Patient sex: M
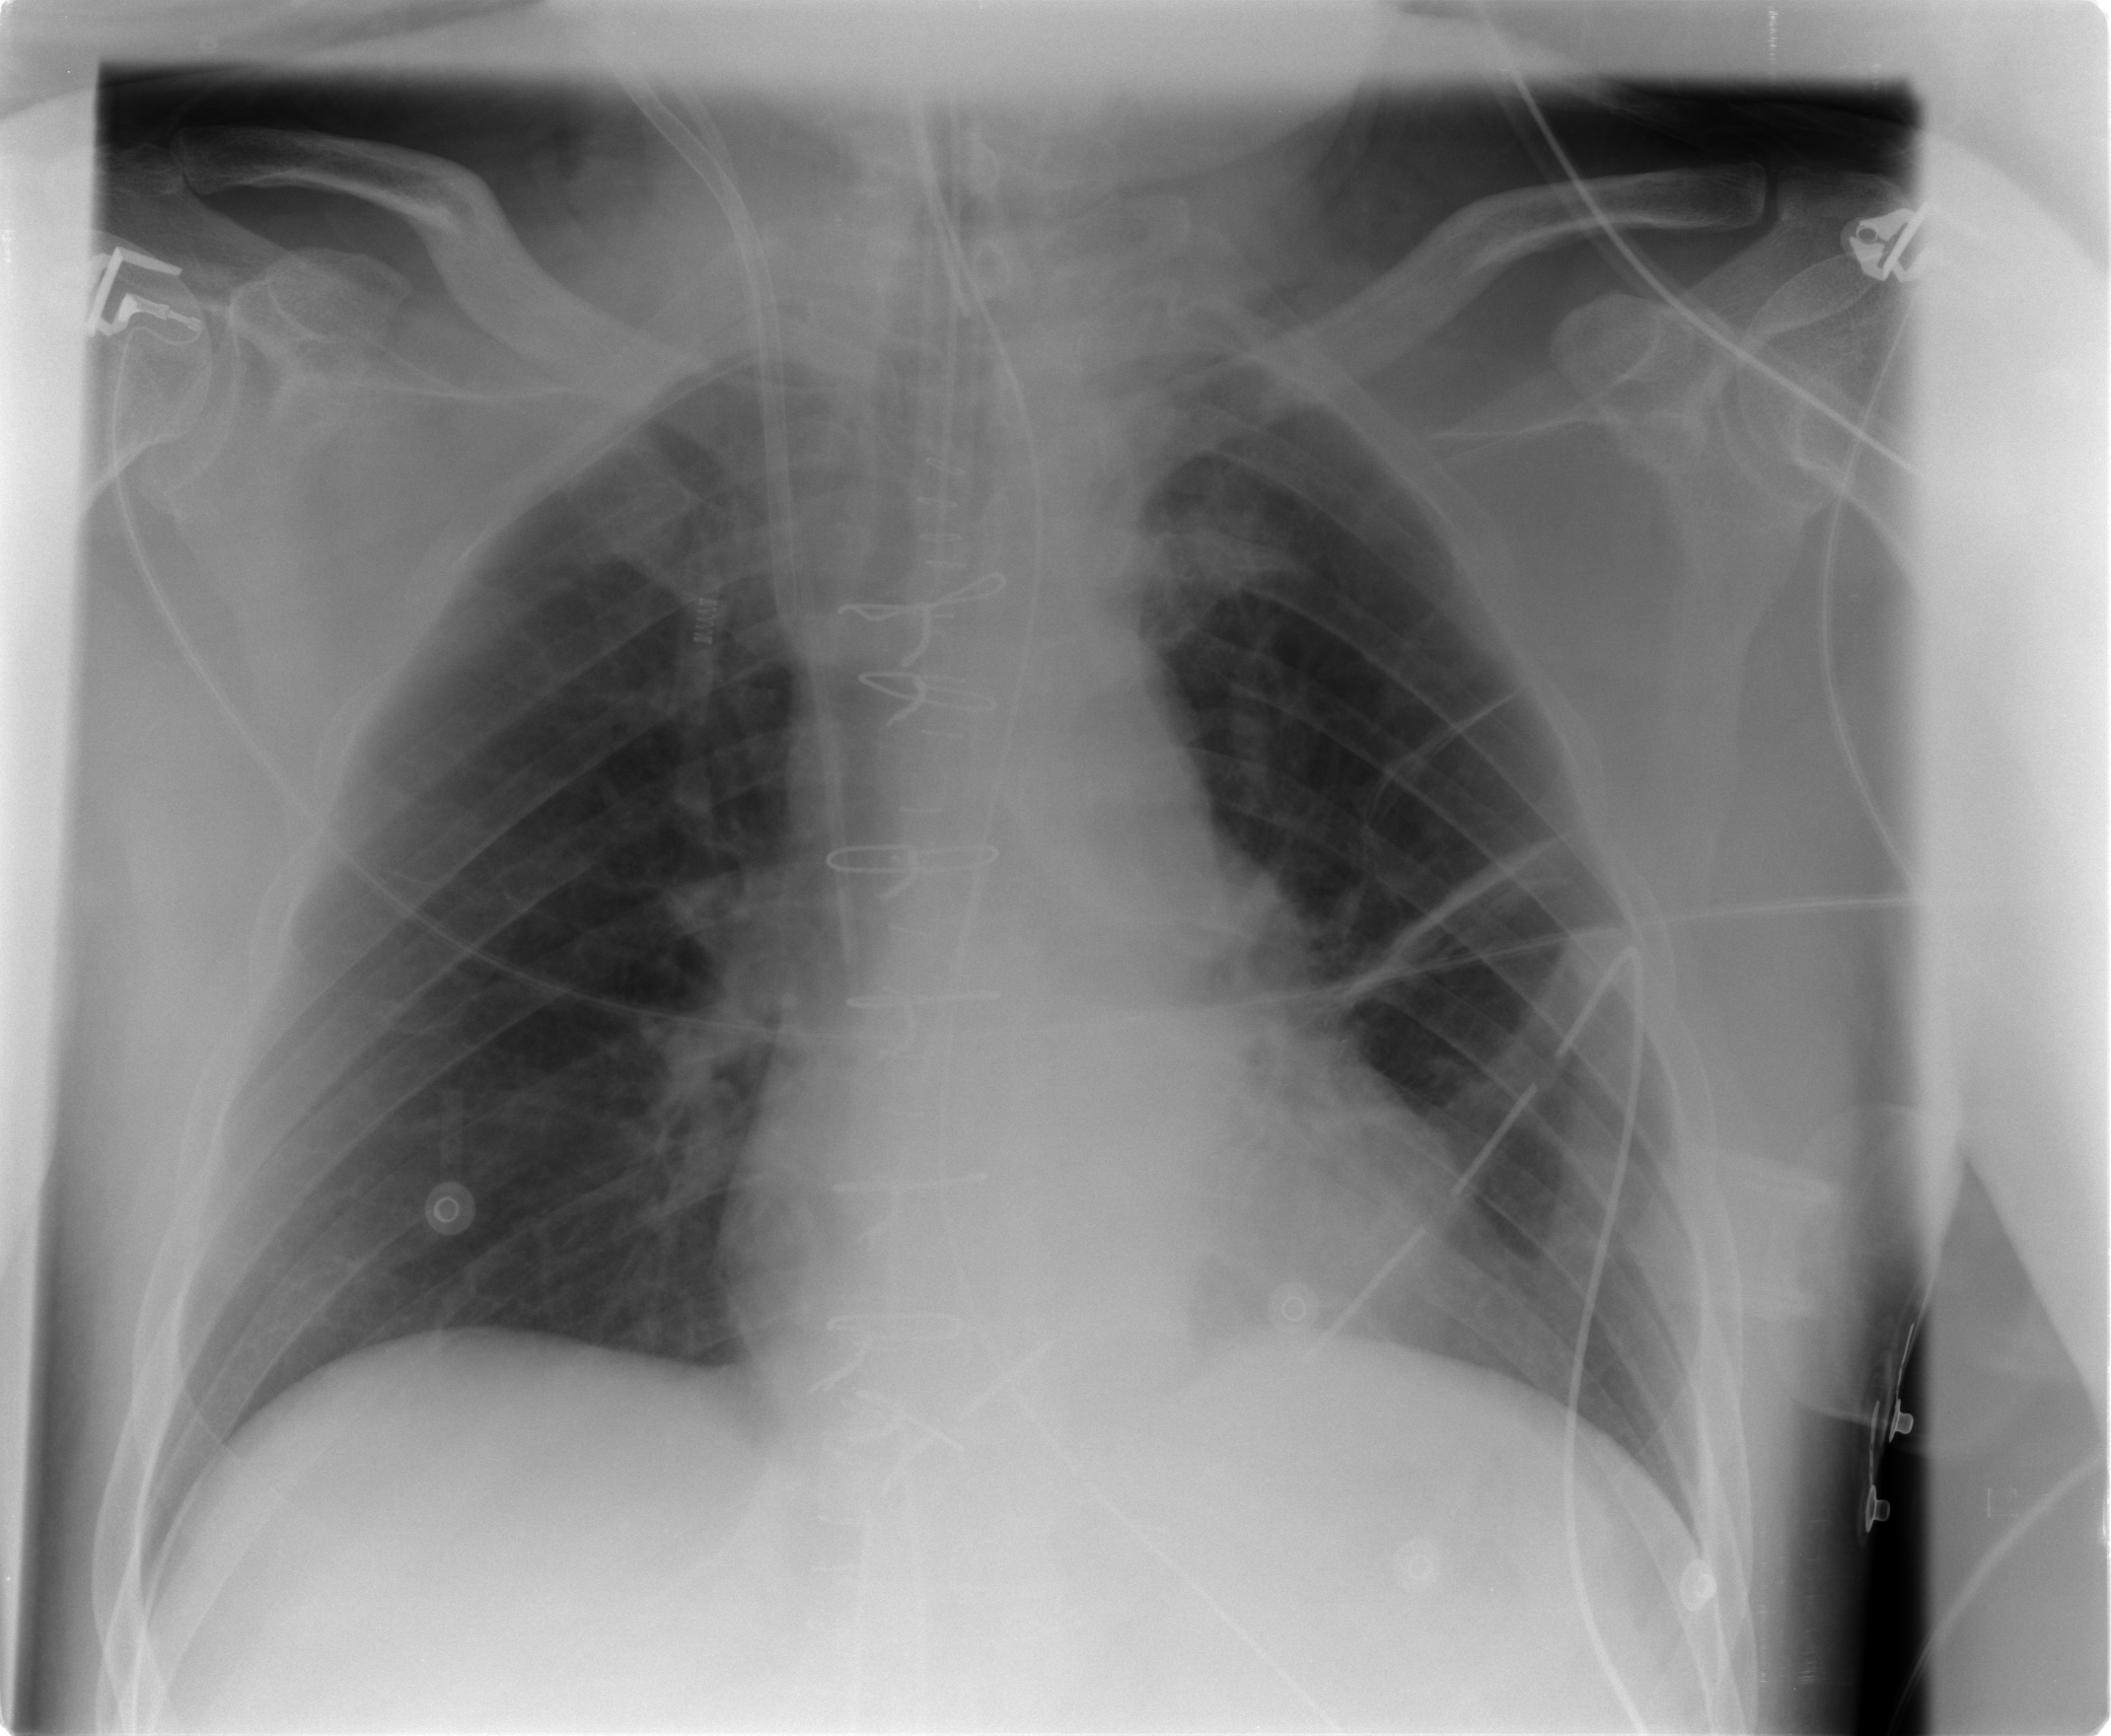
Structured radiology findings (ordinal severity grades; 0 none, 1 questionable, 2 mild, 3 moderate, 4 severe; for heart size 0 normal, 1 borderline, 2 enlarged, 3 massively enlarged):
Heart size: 0
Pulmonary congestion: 0
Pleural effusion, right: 0
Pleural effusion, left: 0
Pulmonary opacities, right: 0
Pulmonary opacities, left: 0
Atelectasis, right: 0
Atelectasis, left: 2